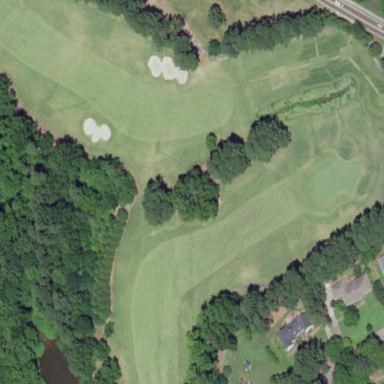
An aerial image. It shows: Golf fairway surrounded by grass.